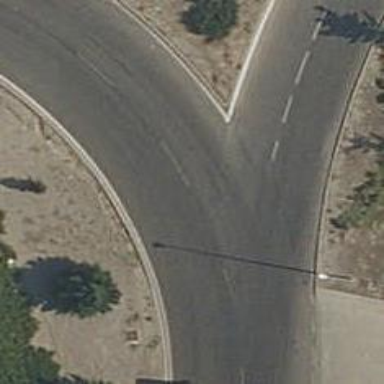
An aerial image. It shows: Secondary road leading to roundabout.